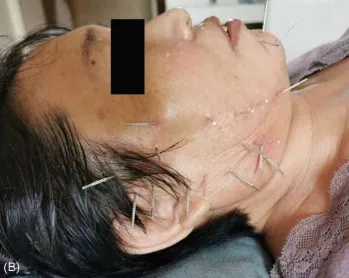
The selected acupoints for the first acupuncture treatment. (B) Acupoints were selected on the right cheek.
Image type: medical_photograph (skin_photograph)